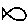
Label: fish